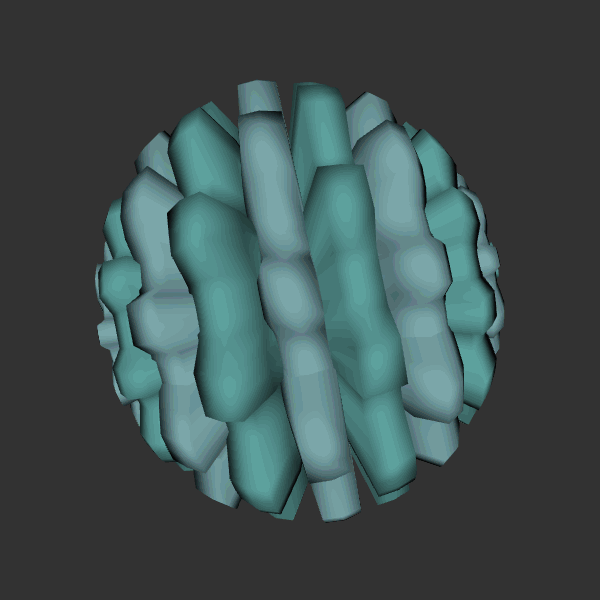
Background: dark